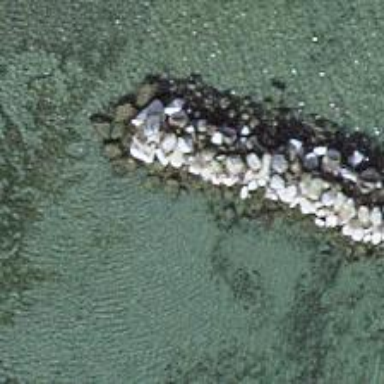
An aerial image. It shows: Breakwater structure.